I will show an image sequence of human cooking. I have annotated the images with numbered circles. Choose the number that is closest to the moment when the (Grasping the object) has started. You are a five-time world champion in this game. Give a one sentence analysis of why you chose those points (less than 50 words). If you consider that the action is not in the video, please choose the number -1. Provide your answer at the end in a json file of this format: {"points": []}
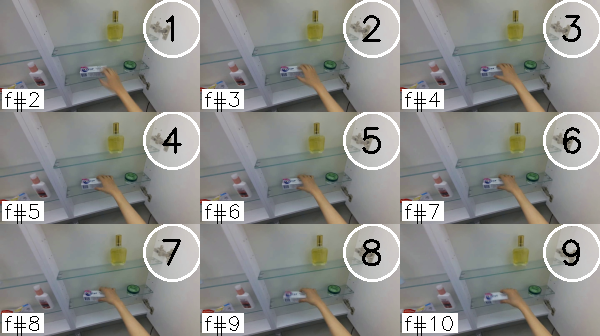
Frame 4 shows the clearest moment of hand-object contact.
{"points": [4]}